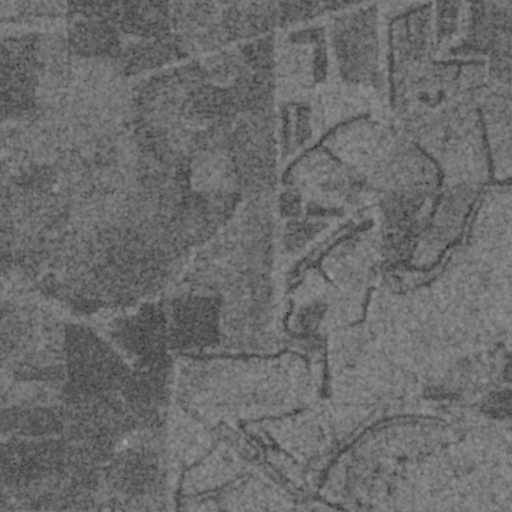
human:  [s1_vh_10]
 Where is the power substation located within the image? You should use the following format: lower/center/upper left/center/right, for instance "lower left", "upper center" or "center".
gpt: The power substation is located in the lower left of the image.
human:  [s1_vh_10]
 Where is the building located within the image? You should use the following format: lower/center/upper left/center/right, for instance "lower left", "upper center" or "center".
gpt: The building is located in the lower left of the image.
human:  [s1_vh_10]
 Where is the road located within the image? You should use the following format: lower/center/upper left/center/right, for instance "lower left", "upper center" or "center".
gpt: There is no road in the image.

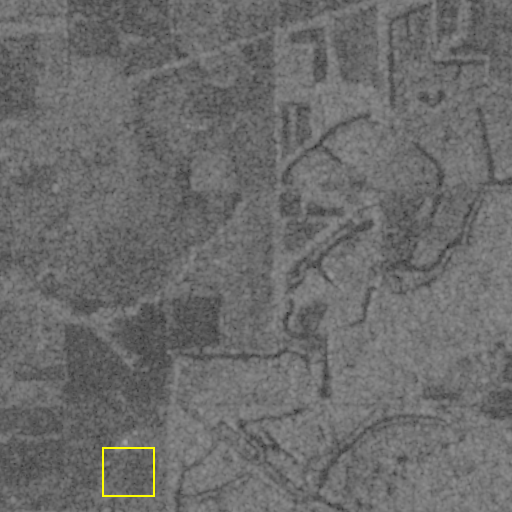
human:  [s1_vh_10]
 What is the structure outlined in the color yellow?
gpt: The structure outlined in yellow is a crop field.
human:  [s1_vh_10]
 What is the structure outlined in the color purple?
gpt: There is no purple outline.